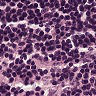
Metastatic tissue present: no